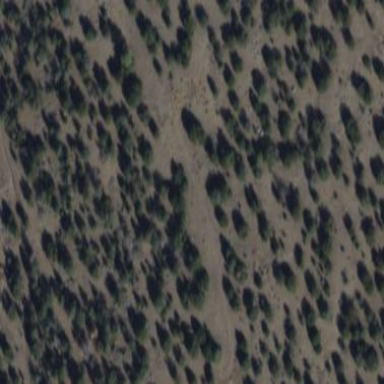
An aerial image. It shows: Patch of scrub vegetation.